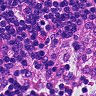
Metastatic tissue present: no